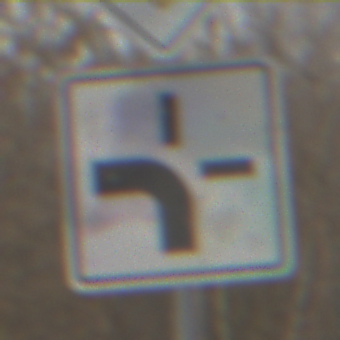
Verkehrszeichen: VerlaufVorfahrtsstrasse1
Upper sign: Vorfahrtsstrasse
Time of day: MorningAfternoon
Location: Outdoor (Nature)
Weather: PartlyCloudy
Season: Winter
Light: Natural